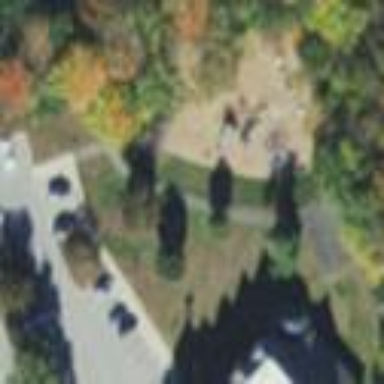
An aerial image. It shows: Playground area for leisure land.